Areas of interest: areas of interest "Sport and cultural"
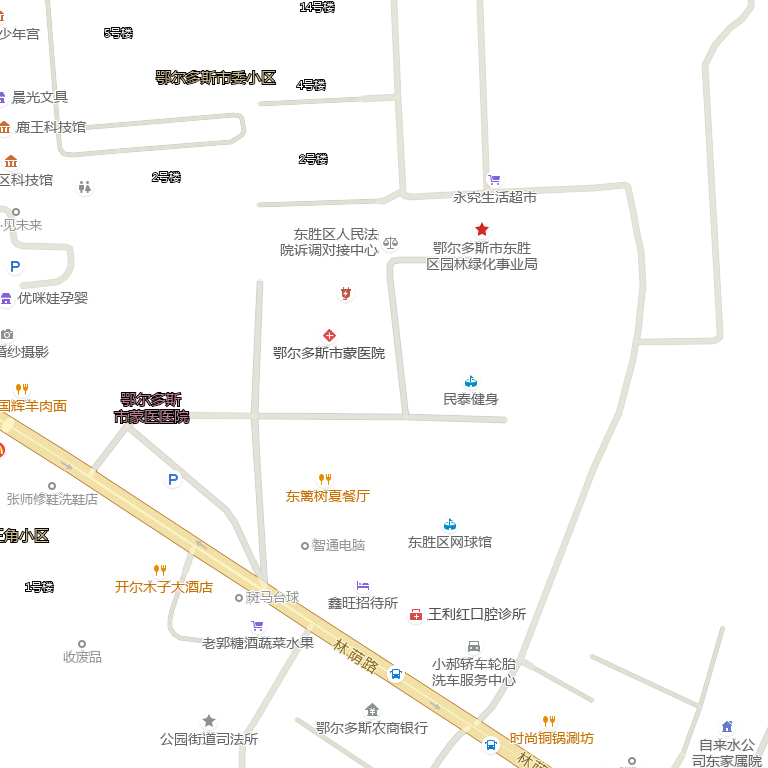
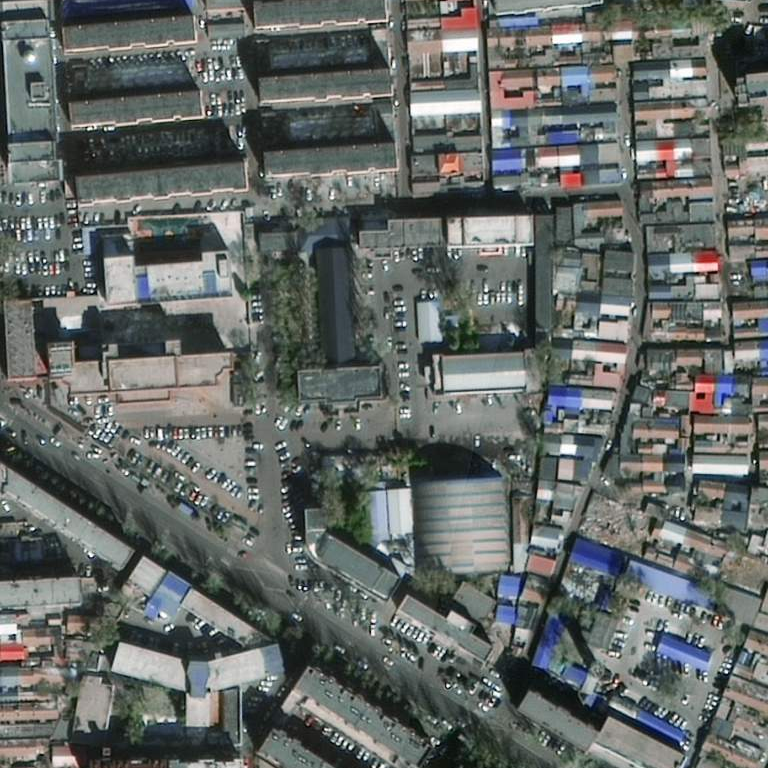